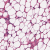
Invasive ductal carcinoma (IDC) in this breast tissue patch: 0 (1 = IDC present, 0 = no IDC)